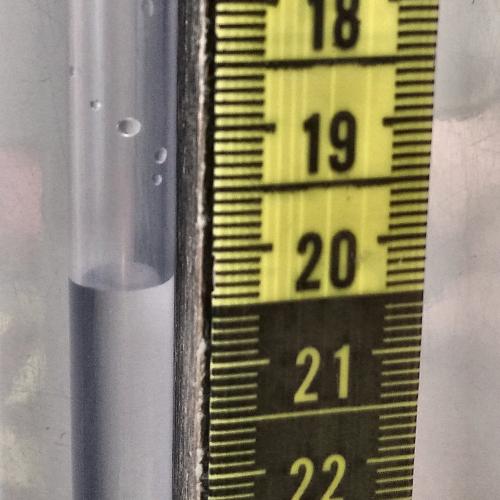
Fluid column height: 20.2 cm